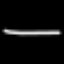
Label: line